Interaction volume radius: 10 \u00c5
Interaction volume height: 15 \u00c5
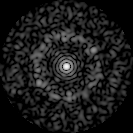
Disorder parameter: 0.8347